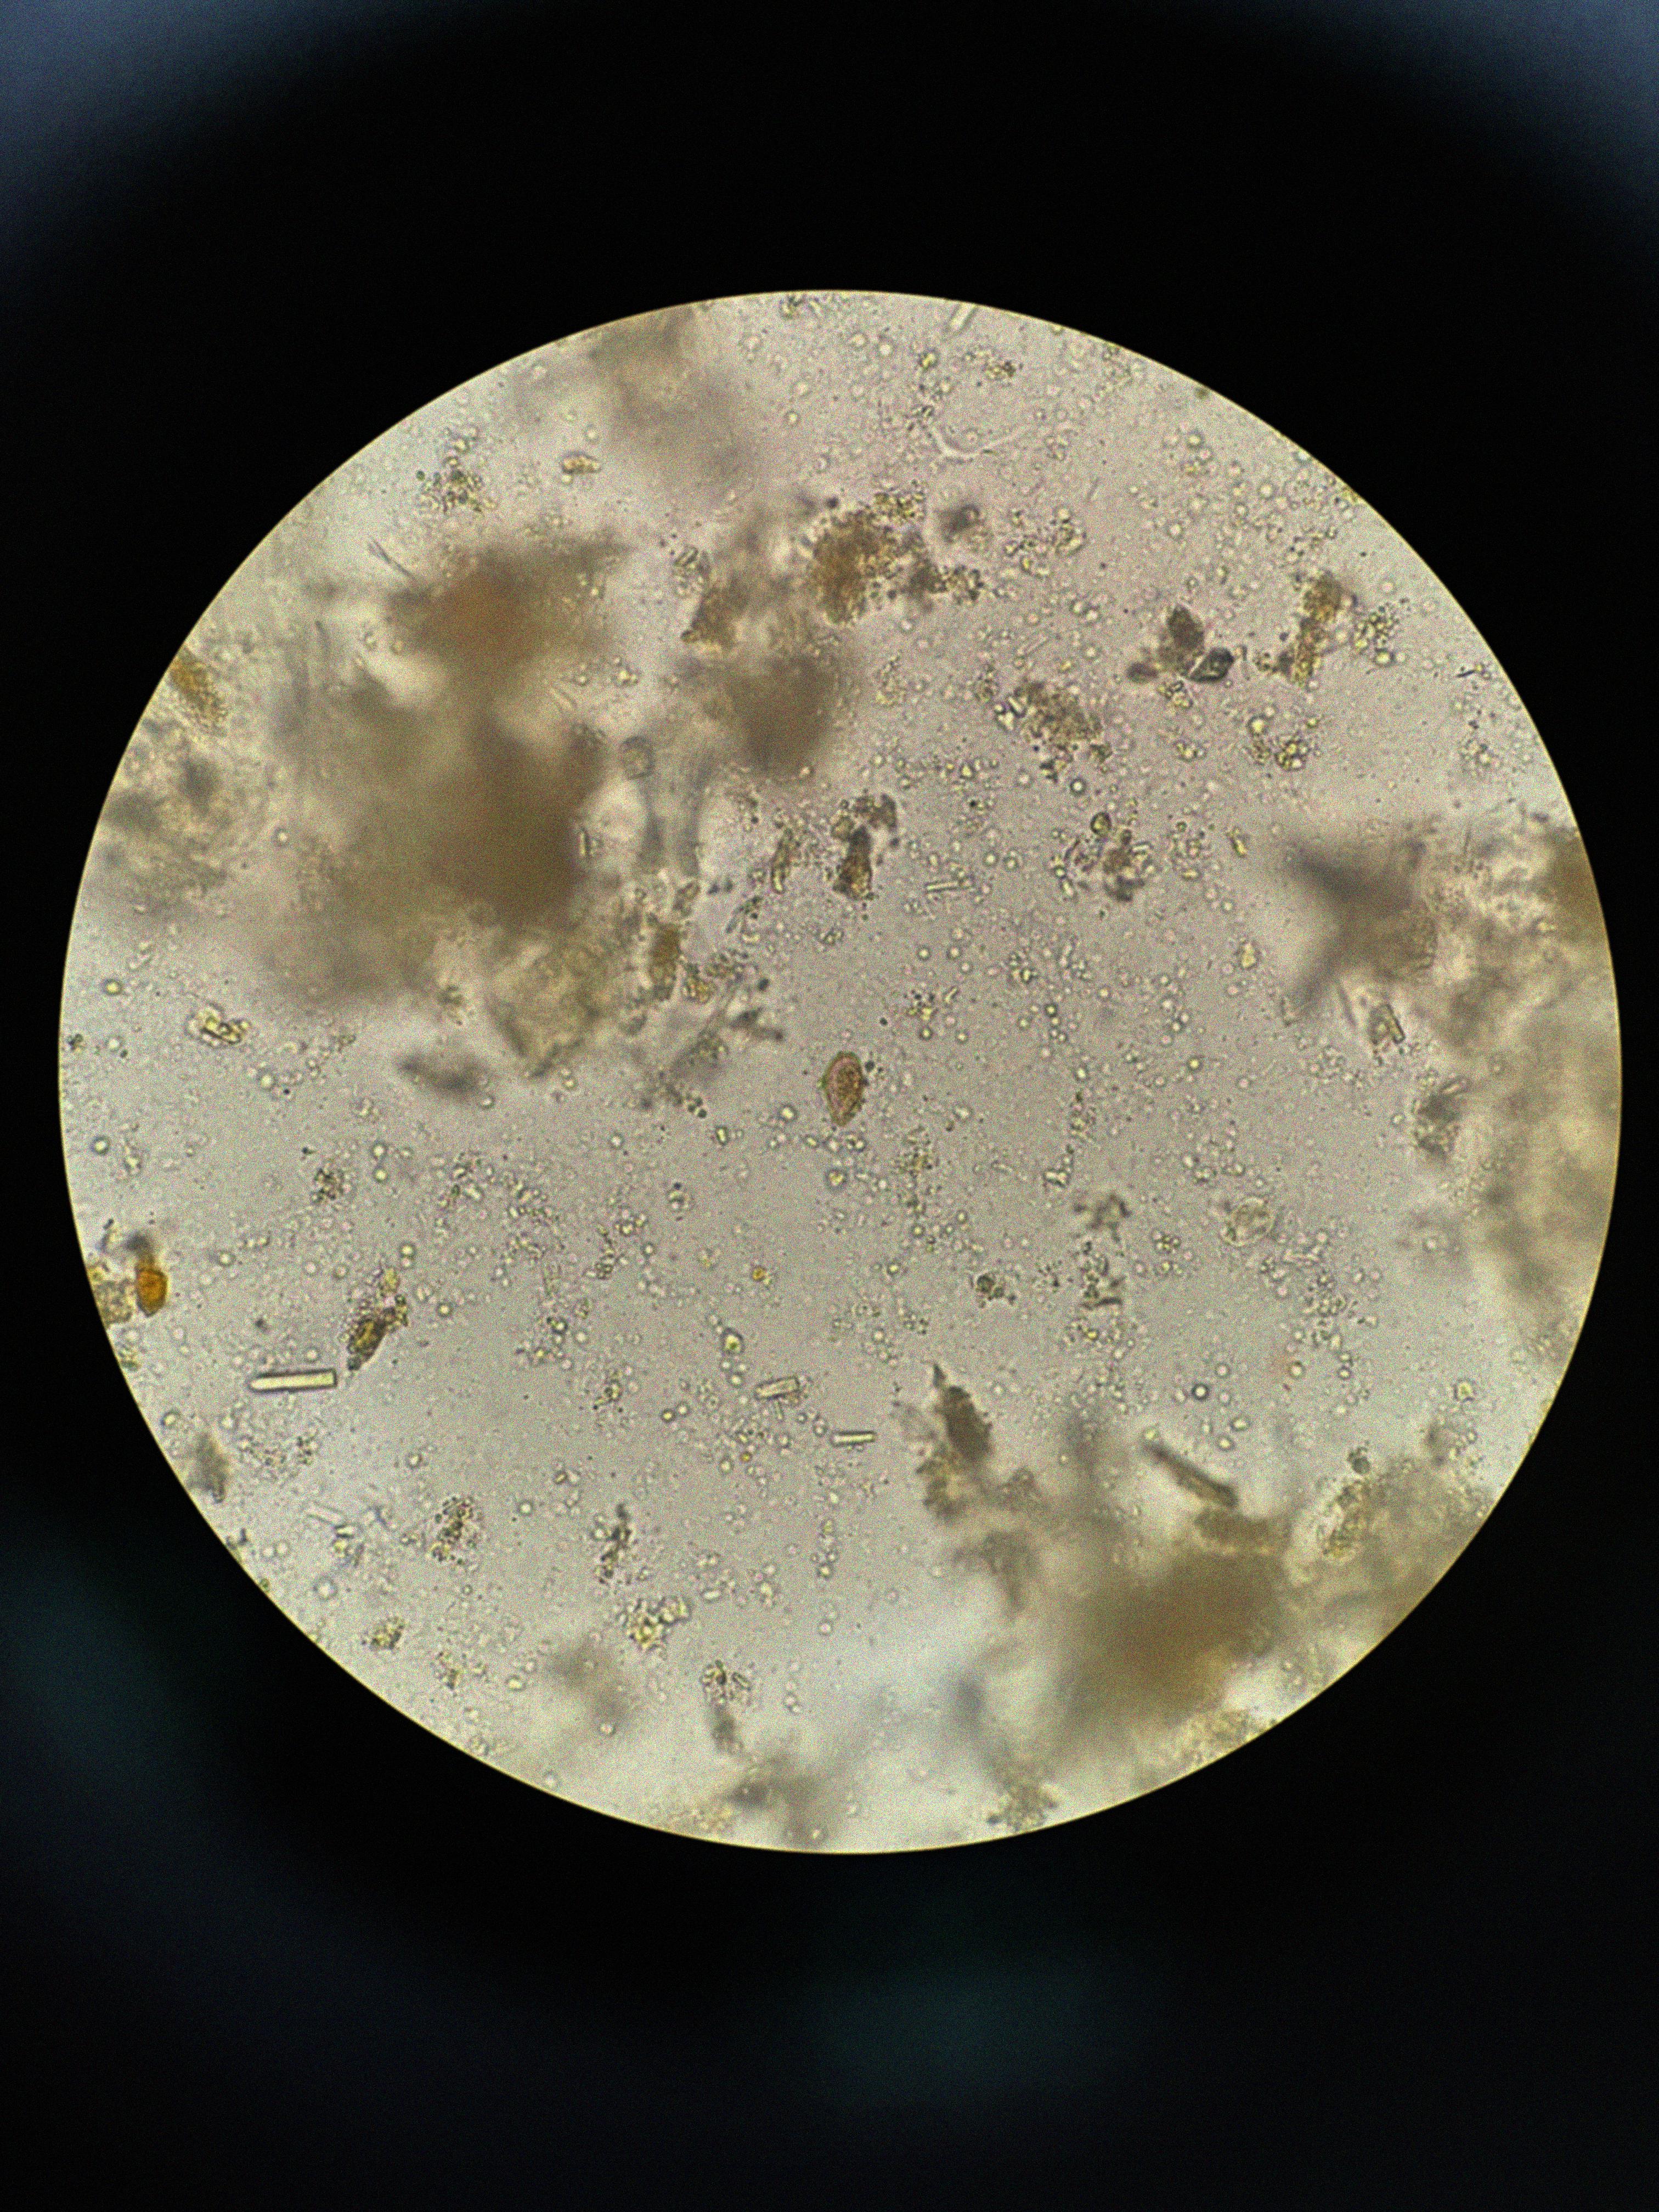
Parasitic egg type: Opisthorchis viverrine